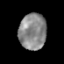
Tissue: prostate
Cell type: T cells
Senescence score: 0.3414
Nuclear area (px): 965
Mean DAPI intensity: 136.717